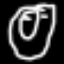
Label: donut